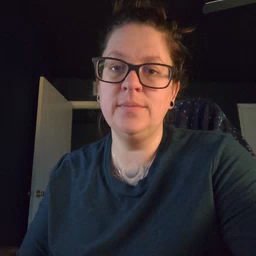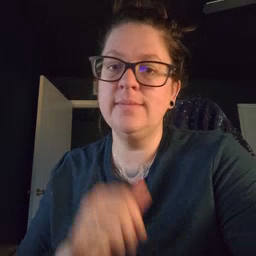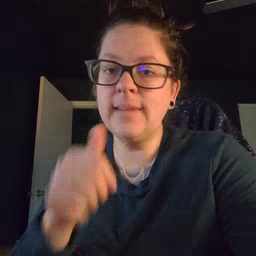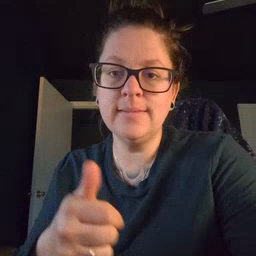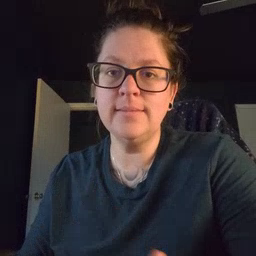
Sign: not